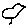
Label: bird